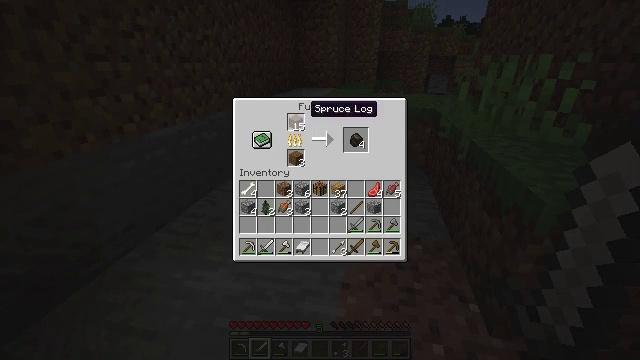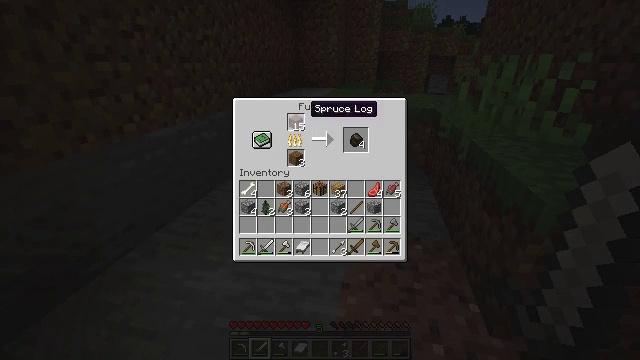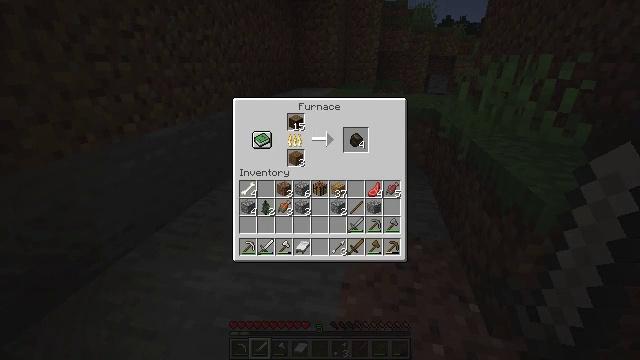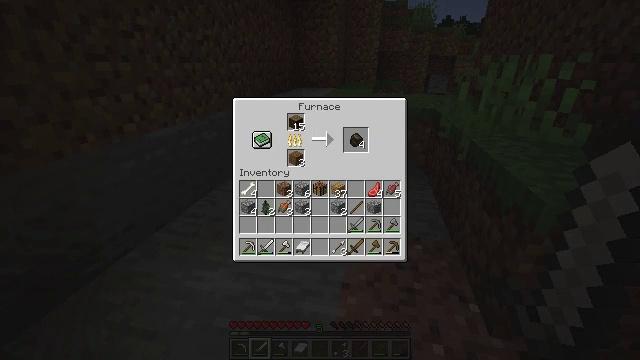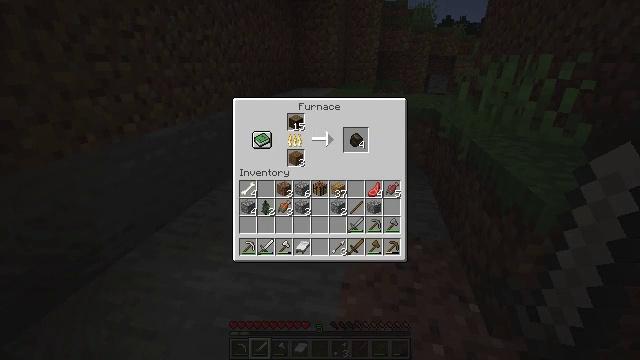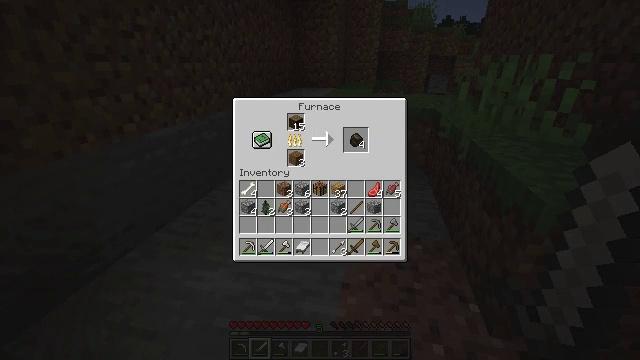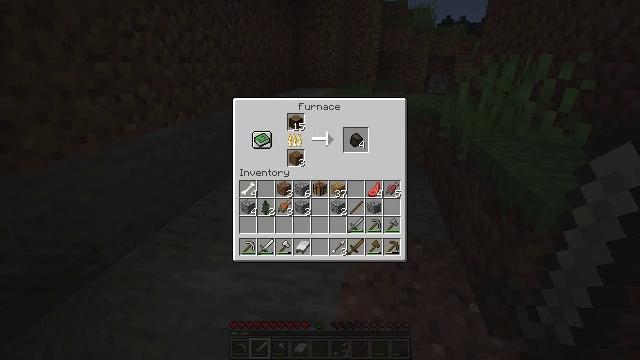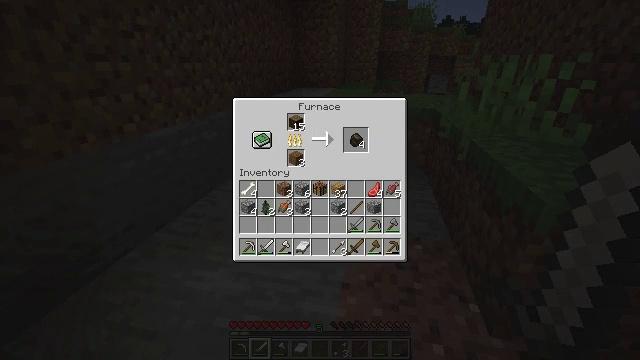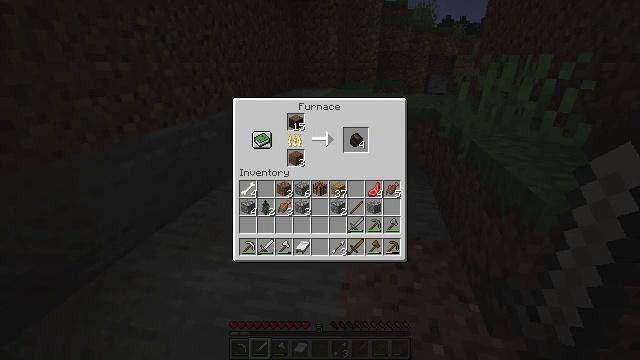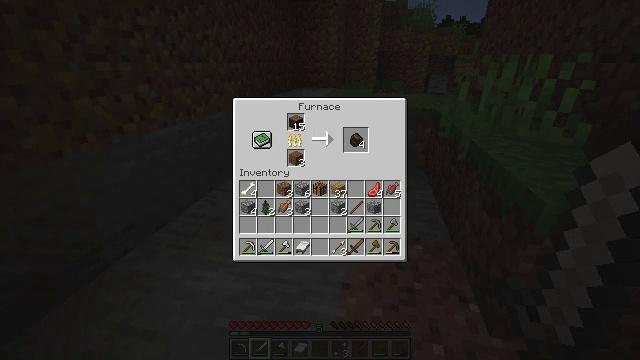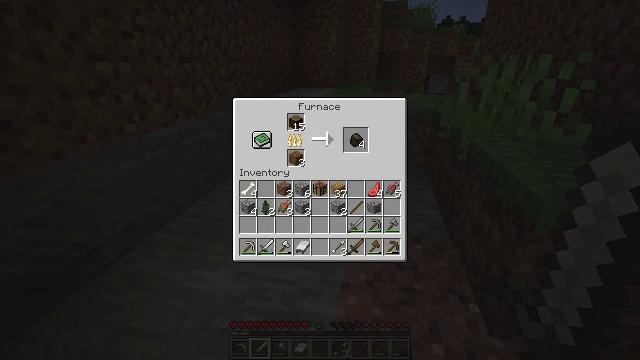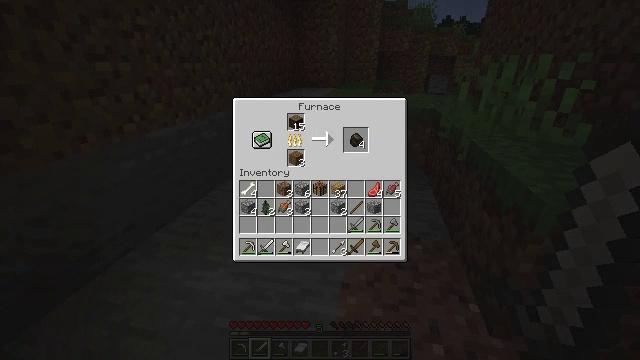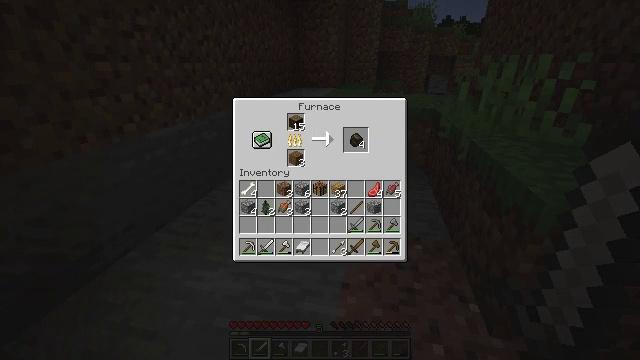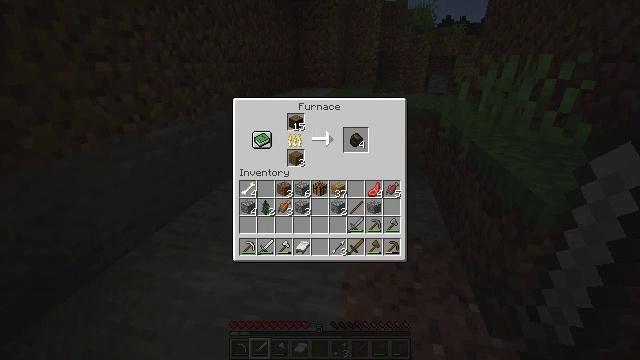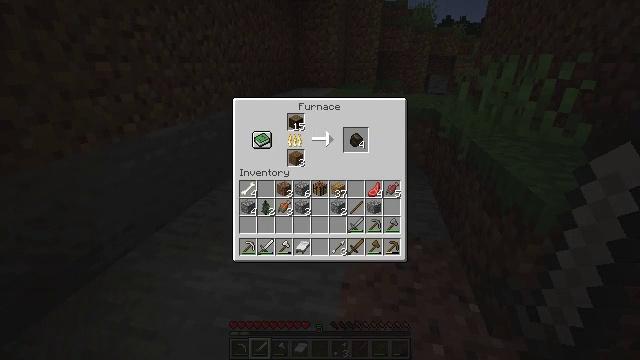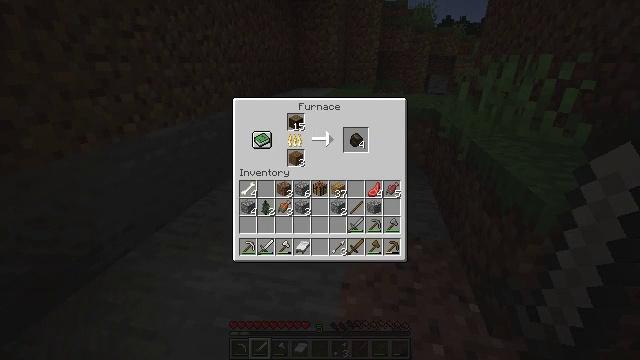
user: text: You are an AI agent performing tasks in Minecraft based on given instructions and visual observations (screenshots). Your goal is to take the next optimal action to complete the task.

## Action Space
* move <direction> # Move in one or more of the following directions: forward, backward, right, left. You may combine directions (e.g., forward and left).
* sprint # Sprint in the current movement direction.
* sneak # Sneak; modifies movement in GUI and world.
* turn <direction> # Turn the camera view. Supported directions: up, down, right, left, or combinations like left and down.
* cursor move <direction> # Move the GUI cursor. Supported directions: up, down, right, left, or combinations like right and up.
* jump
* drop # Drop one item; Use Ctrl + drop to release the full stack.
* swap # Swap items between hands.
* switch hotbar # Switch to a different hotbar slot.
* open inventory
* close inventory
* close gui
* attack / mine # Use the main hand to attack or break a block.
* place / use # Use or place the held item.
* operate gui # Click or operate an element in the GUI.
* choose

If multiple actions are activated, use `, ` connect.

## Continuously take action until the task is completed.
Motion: motion action
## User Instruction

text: Smelt wood logs to get charcoal in the furnace.
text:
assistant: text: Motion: no_op
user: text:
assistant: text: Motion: no_op
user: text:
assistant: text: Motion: cursor move right and down
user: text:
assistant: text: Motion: cursor move right
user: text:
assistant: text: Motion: no_op
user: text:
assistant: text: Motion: no_op
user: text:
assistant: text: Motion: no_op
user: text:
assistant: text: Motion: no_op
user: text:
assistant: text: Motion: no_op
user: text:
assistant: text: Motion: no_op
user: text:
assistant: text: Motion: no_op
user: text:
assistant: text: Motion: no_op
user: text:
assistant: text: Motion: no_op
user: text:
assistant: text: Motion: no_op
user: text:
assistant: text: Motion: no_op
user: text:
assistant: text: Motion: no_op
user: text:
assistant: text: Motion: no_op
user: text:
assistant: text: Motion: no_op
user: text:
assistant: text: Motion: no_op
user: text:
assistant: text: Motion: no_op
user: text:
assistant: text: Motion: no_op
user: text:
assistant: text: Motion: no_op
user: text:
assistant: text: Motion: no_op
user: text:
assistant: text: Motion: no_op
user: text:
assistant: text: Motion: no_op
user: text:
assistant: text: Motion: no_op
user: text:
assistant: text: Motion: no_op
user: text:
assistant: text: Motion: no_op
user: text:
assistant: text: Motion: no_op
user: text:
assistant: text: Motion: no_op